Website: bh-photo
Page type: store-pickup
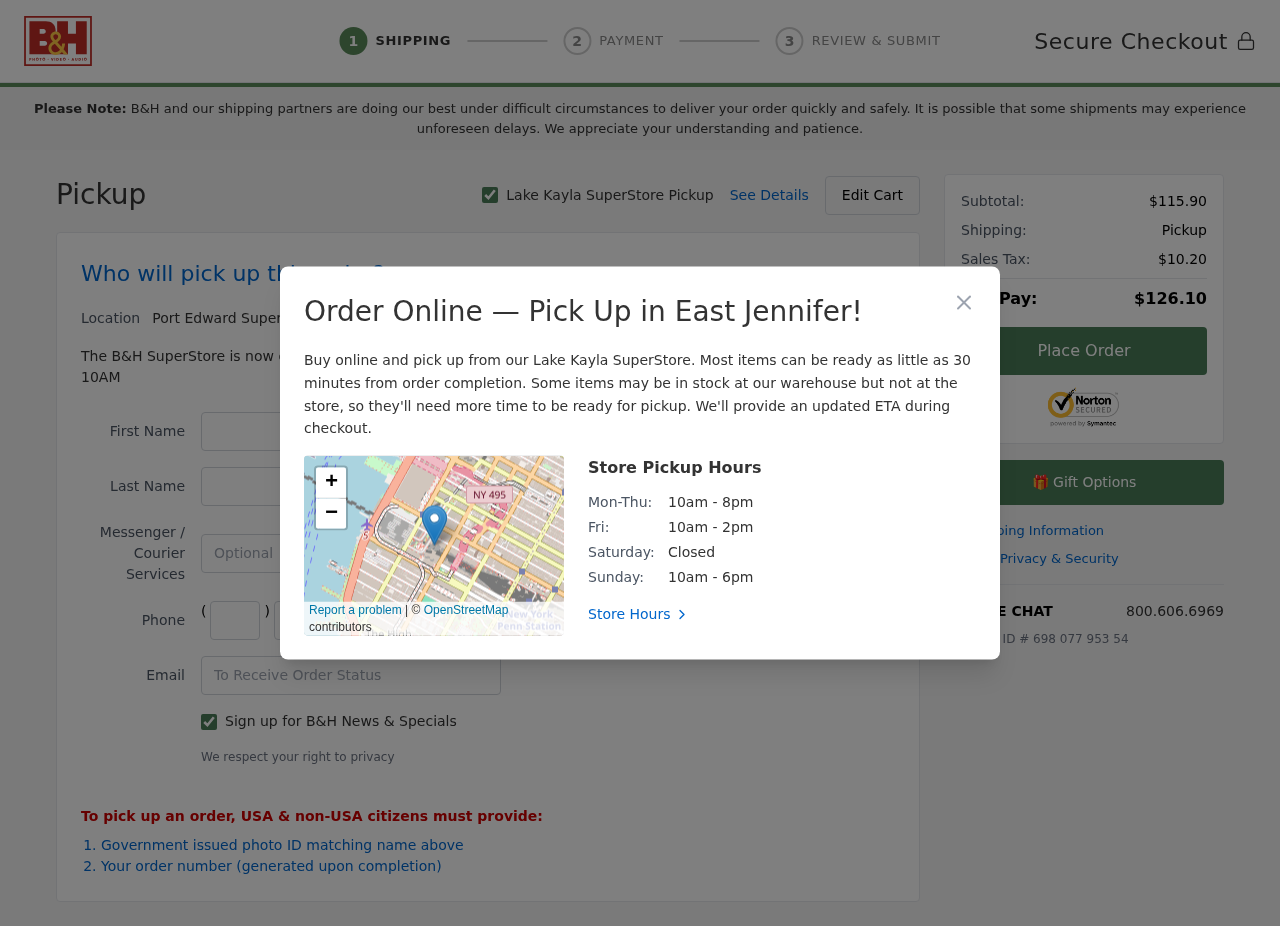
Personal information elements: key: PII_CITY
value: Lake Kayla
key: PII_CITY2
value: Port Edward
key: PII_CITY3
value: East Jennifer
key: PII_EMAIL
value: brooke_mccullough@yahoo.com
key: PII_FIRSTNAME
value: Brooke
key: PII_LASTNAME
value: Mccullough
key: PII_PHONE_AREA
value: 393
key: PII_PHONE_PREFIX
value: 724
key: PII_PHONE_SUFFIX
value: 9359
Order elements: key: ORDER_SUBTOTAL
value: $115.90
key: ORDER_TAX
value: $10.20
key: ORDER_TOTAL
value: $126.10
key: ORDER_ID
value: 698 077 953 54